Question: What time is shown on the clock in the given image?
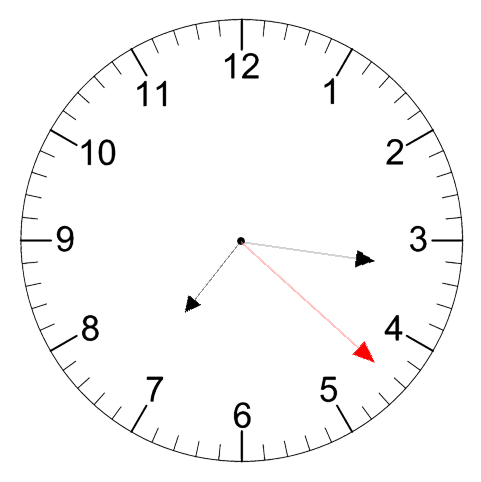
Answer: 07:16:22